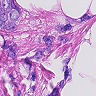
Metastatic tissue present: yes